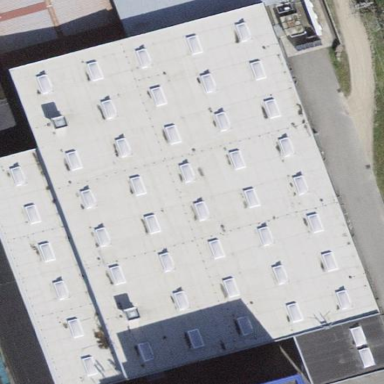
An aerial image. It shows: Industrial building.